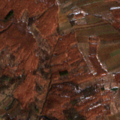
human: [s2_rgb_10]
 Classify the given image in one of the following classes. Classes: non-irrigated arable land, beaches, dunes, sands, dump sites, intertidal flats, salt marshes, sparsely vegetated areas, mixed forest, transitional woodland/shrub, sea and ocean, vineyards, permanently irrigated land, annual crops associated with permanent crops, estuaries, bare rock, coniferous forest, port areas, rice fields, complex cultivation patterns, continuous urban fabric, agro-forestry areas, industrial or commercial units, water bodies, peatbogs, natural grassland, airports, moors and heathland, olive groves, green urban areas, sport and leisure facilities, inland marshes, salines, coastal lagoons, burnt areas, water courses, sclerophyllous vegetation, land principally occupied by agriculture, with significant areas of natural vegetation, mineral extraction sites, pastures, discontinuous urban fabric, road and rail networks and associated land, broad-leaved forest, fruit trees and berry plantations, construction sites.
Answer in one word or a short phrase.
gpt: complex cultivation patterns, land principally occupied by agriculture, with significant areas of natural vegetation, broad-leaved forest